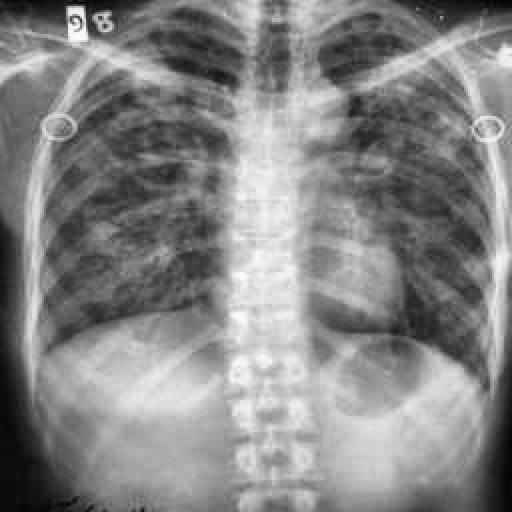
Finding: TUBERCULOSIS